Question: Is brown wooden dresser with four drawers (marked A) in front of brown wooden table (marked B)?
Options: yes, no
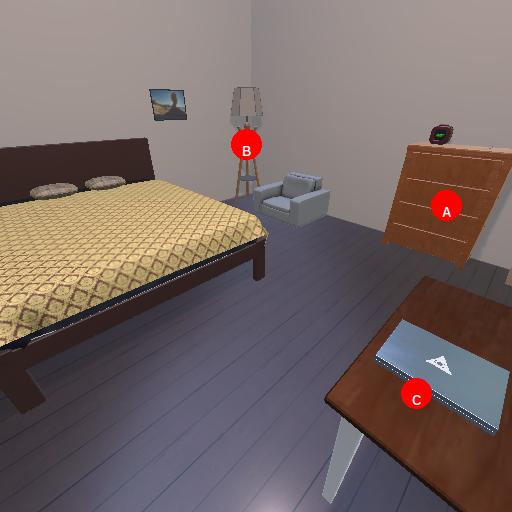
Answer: yes